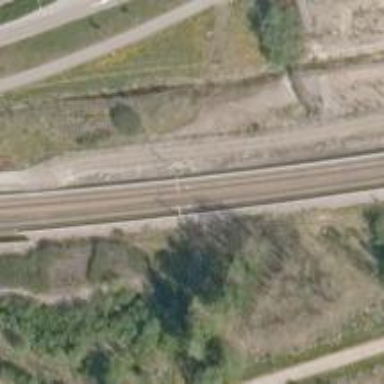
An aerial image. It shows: Railway signal supported by catenary mast.